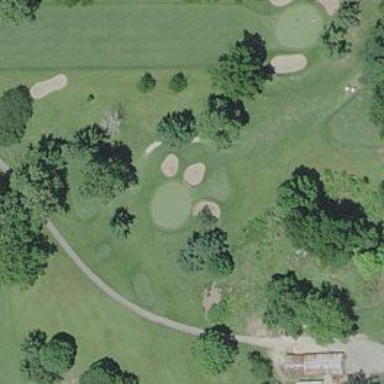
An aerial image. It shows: Rough grassy area used for golf.